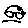
Label: car